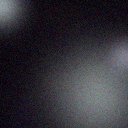
Screen state: off